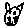
Label: cat